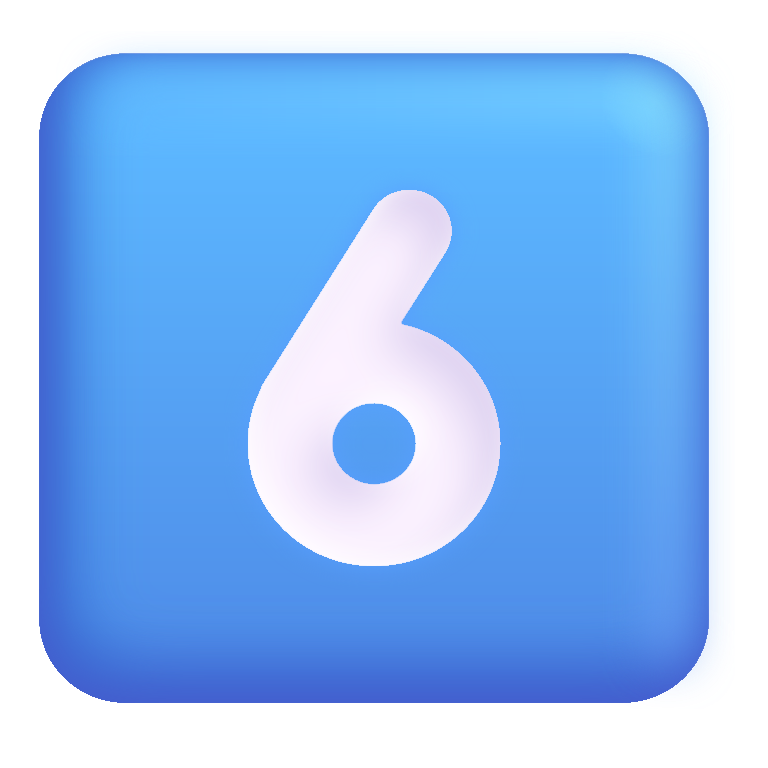
keycap 6 color